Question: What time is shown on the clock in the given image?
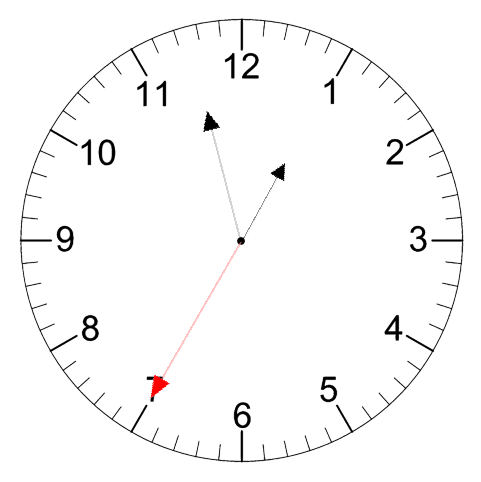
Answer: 12:57:35